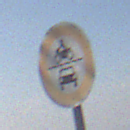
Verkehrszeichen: VerbotKraftfahrzeuge
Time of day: Midday
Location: Outdoor (Nature)
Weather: PartlyCloudy
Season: NotSpecified
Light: Natural